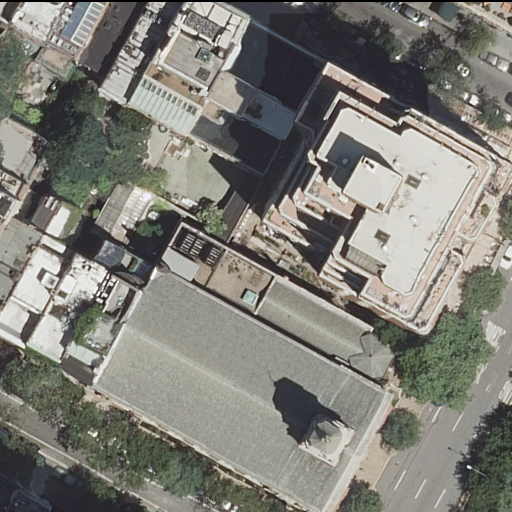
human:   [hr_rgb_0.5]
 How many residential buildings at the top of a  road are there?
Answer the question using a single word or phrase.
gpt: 15

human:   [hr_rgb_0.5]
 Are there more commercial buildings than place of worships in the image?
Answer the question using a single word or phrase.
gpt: no

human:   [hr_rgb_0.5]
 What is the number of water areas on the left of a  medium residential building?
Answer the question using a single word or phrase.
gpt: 0

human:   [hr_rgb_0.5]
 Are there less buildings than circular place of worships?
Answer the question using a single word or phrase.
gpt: no

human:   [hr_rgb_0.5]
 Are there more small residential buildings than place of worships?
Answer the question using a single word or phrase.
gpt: yes

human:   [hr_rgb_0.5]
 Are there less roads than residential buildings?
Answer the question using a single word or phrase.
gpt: yes

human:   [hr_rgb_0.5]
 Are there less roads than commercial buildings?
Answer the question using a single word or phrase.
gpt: no

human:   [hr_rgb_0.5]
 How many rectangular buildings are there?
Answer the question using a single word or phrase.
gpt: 15

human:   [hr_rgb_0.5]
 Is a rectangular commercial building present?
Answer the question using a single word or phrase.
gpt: no

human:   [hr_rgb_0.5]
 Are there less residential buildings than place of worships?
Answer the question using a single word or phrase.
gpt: no

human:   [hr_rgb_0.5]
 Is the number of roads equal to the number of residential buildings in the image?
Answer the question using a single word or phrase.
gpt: no

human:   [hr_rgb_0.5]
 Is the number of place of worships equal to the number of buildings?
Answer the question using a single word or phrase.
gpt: no

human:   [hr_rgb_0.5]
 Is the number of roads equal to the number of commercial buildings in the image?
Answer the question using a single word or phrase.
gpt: no

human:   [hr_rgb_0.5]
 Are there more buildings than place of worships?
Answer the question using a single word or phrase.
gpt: yes

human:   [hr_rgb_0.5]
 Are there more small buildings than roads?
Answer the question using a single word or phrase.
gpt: yes

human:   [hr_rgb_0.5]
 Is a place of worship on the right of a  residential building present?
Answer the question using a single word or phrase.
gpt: yes

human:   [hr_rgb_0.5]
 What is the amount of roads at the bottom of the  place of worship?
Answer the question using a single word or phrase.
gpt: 1

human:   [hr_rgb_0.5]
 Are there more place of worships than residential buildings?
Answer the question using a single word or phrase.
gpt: no

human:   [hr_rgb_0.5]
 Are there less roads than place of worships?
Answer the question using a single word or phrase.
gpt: no

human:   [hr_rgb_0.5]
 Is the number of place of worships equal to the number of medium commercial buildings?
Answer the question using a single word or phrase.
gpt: no

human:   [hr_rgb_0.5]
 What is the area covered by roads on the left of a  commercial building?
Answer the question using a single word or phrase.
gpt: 0m2

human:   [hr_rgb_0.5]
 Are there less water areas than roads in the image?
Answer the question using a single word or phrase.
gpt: yes

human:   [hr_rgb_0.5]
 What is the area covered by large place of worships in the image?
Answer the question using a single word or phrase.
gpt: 1996m2

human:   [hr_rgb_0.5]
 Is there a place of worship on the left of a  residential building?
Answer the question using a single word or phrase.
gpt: yes

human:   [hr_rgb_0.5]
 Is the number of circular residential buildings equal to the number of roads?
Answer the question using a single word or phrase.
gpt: no

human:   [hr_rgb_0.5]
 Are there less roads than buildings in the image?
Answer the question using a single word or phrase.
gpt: yes

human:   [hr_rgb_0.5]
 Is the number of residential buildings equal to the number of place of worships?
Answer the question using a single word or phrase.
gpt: no

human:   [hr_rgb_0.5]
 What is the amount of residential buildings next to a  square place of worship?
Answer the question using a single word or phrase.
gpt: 0

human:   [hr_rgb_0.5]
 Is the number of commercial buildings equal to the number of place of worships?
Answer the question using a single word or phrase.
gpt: no

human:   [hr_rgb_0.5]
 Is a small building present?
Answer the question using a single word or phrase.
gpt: yes

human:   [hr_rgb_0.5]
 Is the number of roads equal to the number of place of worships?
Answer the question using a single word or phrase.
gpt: no

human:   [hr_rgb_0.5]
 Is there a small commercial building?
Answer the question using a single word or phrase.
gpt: no

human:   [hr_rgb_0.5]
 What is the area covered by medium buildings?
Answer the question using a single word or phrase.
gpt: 2131m2

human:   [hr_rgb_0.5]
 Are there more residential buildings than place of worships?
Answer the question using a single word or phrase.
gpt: yes

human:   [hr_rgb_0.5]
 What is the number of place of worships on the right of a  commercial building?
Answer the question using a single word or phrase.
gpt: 0

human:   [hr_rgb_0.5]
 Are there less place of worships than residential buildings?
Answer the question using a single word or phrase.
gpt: yes